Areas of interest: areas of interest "Harbin College Library"
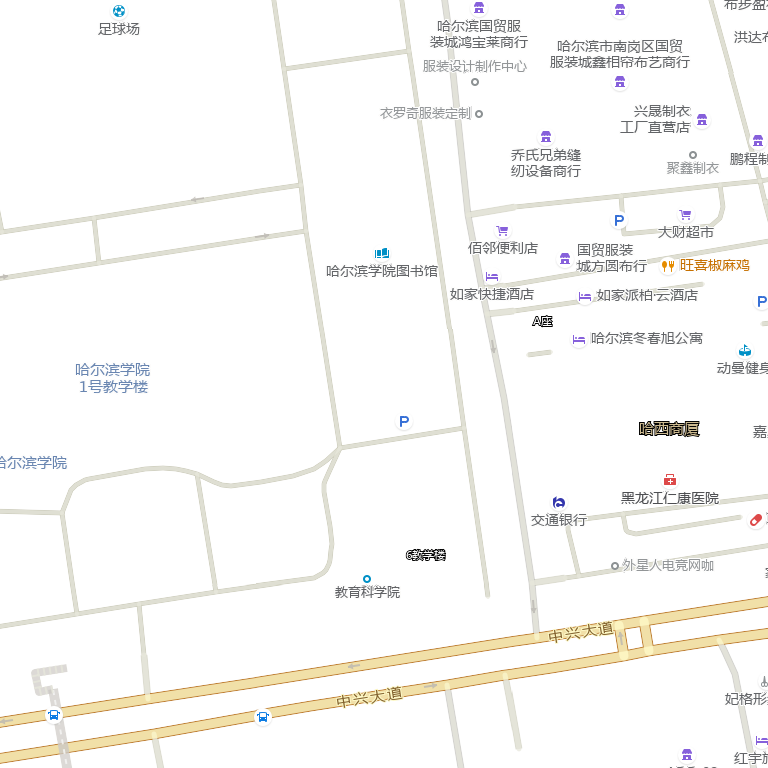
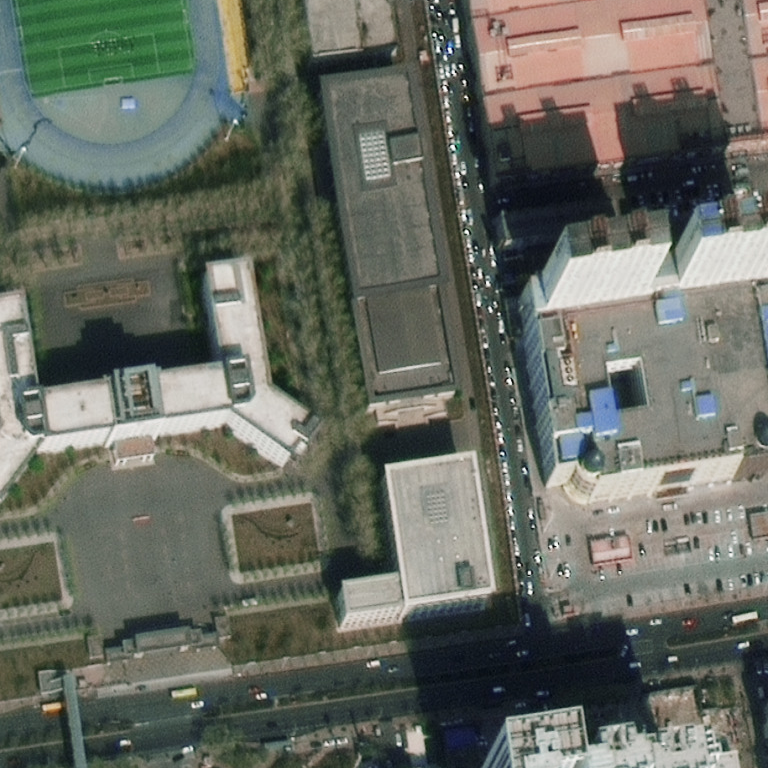